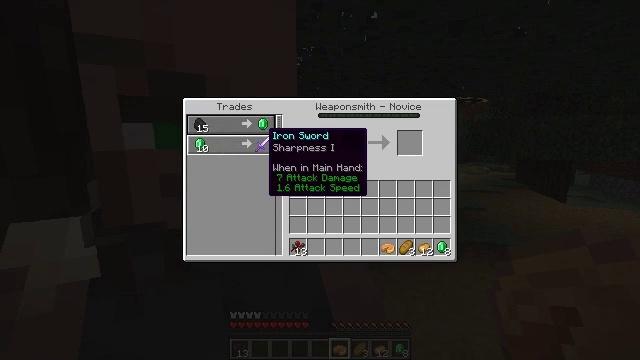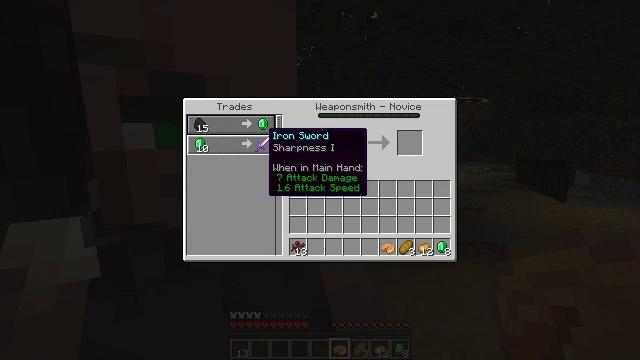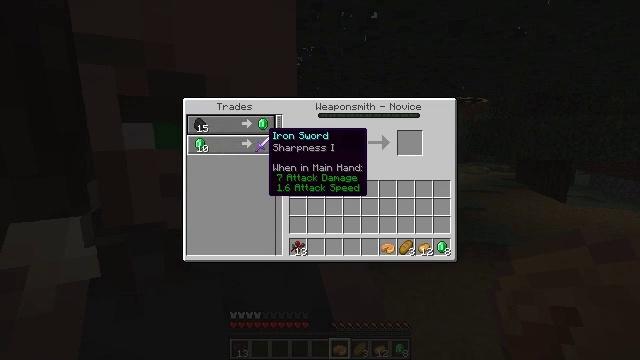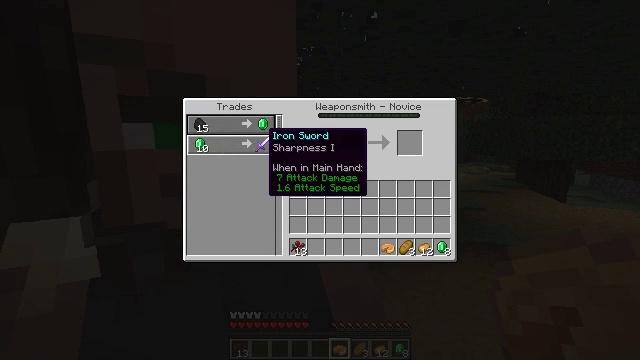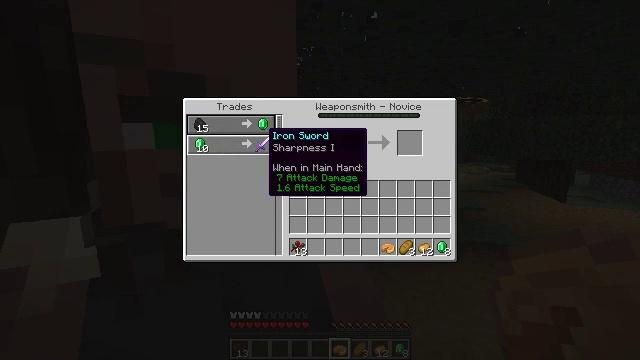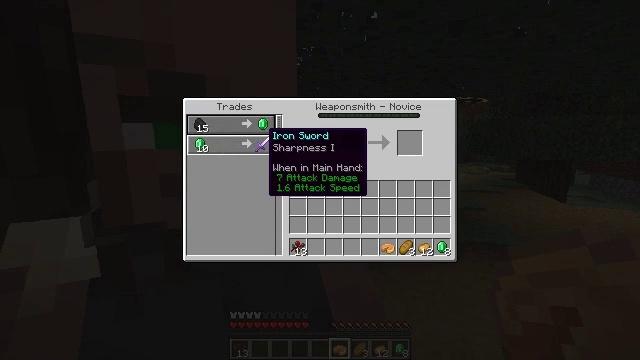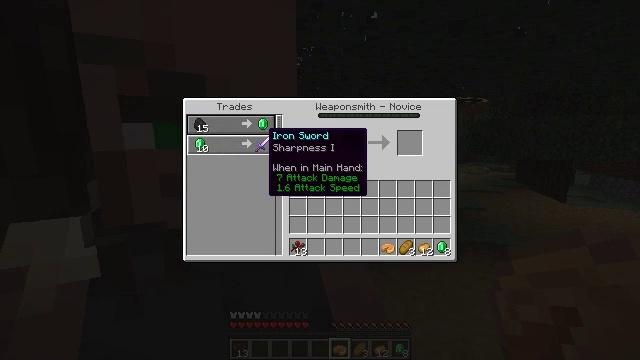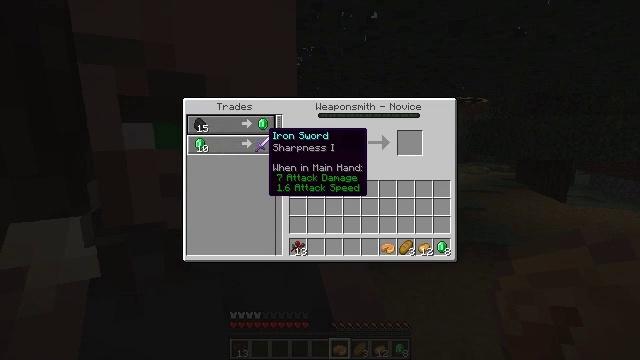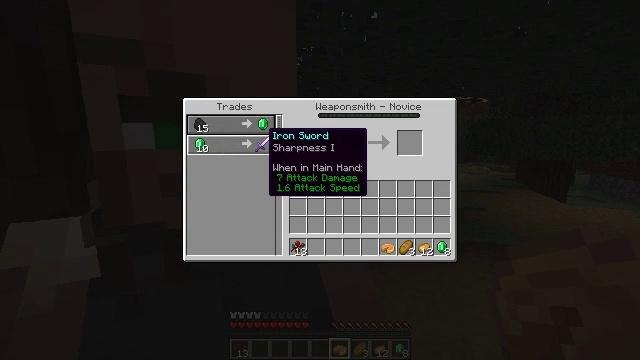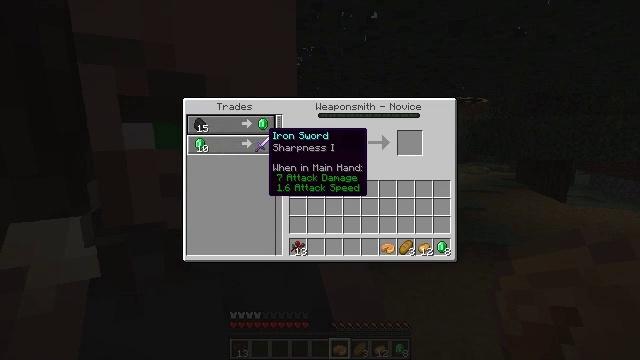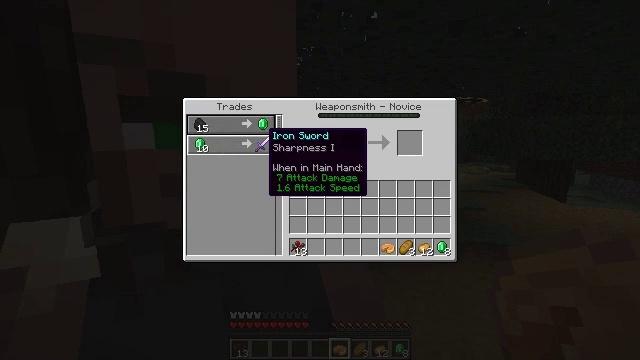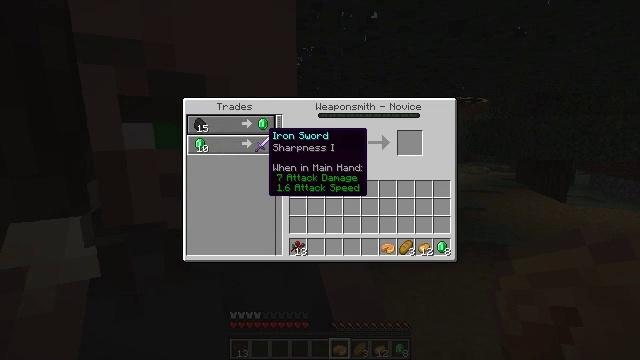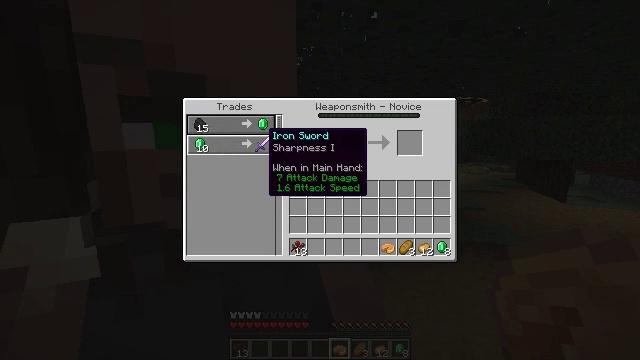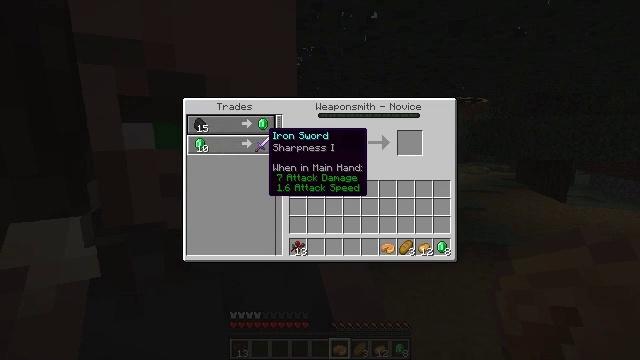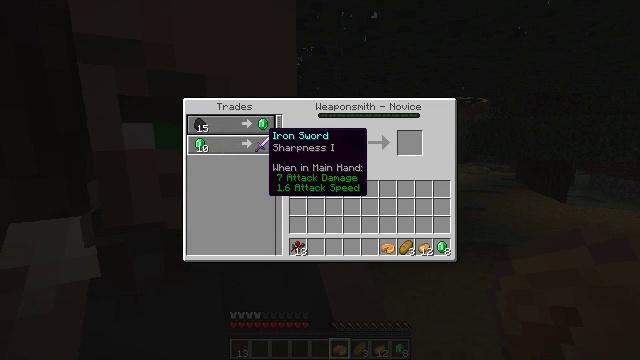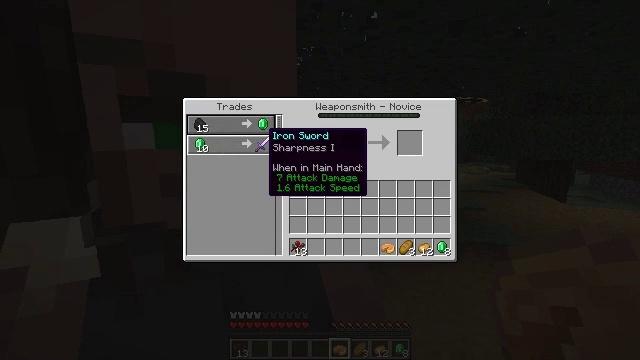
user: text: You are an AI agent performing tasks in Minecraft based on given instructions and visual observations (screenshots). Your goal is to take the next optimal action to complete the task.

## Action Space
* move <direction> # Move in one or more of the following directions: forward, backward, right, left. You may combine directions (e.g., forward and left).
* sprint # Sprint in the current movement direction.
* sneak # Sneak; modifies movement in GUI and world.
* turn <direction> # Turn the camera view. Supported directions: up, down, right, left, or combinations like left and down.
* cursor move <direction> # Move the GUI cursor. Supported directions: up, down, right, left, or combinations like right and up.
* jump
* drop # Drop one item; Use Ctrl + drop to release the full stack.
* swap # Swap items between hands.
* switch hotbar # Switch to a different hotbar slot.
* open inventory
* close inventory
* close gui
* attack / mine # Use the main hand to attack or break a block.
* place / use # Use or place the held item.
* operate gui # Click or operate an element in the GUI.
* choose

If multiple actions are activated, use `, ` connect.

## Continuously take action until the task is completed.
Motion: motion action
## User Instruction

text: Collect the purple carpet.
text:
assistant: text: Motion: no_op
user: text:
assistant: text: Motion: no_op
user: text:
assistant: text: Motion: no_op
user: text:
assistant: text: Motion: no_op
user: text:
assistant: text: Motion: no_op
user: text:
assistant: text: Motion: no_op
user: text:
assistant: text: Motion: no_op
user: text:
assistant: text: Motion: no_op
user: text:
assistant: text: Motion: no_op
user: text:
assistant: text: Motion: no_op
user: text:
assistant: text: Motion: no_op
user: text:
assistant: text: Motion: no_op
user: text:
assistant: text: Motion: no_op
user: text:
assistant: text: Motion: no_op
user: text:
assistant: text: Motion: no_op
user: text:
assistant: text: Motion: no_op
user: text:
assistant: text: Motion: no_op
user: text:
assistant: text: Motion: no_op
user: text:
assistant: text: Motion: no_op
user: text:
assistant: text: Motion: no_op
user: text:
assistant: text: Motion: no_op
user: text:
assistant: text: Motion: no_op
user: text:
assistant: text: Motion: no_op
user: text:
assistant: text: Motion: no_op
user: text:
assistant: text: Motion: no_op
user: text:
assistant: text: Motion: no_op
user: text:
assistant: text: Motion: no_op
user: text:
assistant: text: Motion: no_op
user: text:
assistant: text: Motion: no_op
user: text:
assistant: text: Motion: no_op